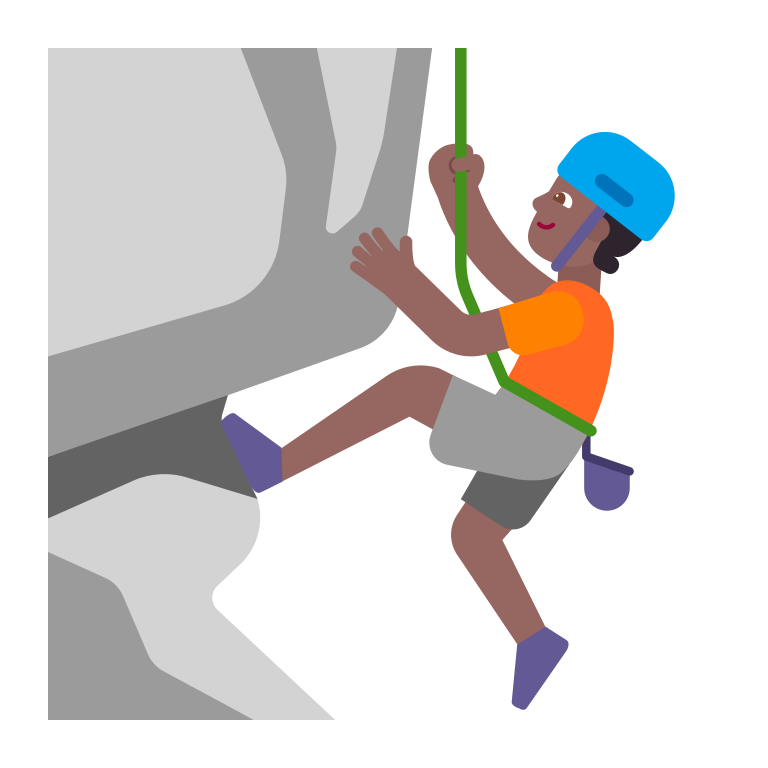
person climbing flat  dark